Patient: sex F, age 52
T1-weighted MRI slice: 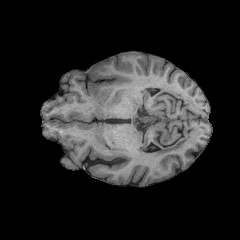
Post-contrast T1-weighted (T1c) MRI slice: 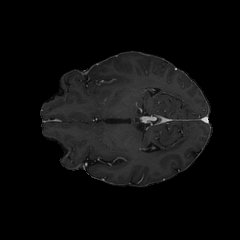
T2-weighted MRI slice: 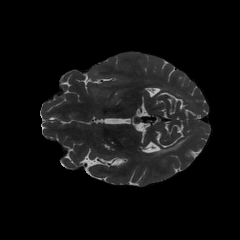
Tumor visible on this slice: yes
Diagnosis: Glioblastoma, IDH-wildtype
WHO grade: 4